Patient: sex M, age 58
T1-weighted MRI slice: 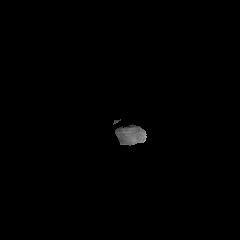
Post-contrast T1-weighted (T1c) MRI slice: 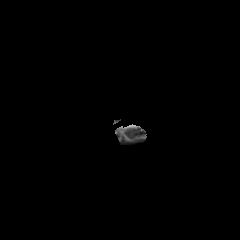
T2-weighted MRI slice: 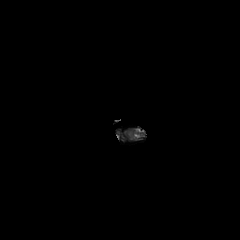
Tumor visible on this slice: yes
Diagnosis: Glioblastoma, IDH-wildtype
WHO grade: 4